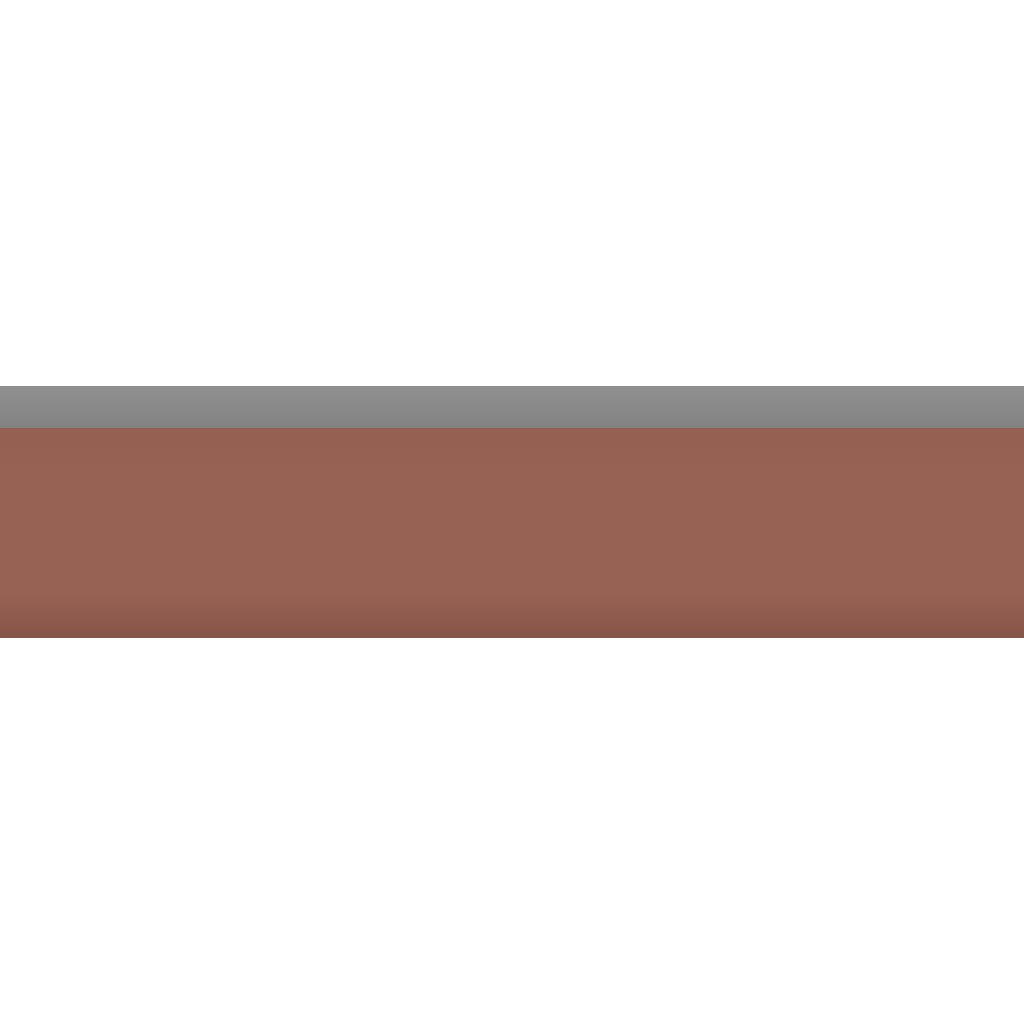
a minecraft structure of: Automatic sorting system